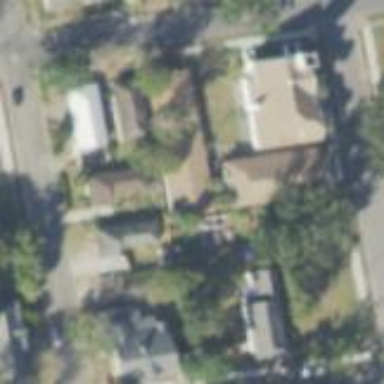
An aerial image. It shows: This residential area consists of single-family homes.